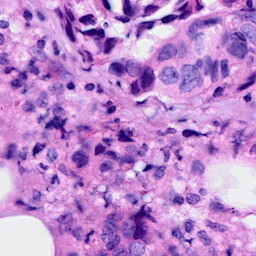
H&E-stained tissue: Breast